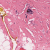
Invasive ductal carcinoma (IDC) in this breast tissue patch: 0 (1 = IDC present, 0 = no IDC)